Question: I am currently working on a project that deals with language learning (ie; German, Chinese, etc...) there is one function in particular that we are having issues with - in short, we are trying to display "ghost" text (very faint grey) and allow the user to type over this text.
The project will have several thousand different sentences to type, so generating some sort of dynamic 'edit in place' is ideal.
I assume this will be best done via Javascript of some sort?
We currently have implemented a system that uses typical HTML forms, overlaid ontop of the text the user should then repeat-type. Forms being manually positioned via CSS and crude. I've attached a picture below to give an idea of what we currently have (3 manually coded and placed HTML forms laid over static text).

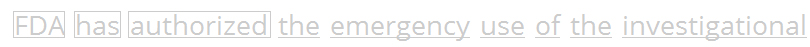
Answer: Make yourself a jQuery plugin. <URL>
'''
$.fn.typeOverText = function() {
var $ = jQuery,
$this = $(this);
$this.addClass('type-over');
$this.append('<input type="text" class="type-over-input">');
return $this;
}
'''
Some HTML:
'''
<span class="text">Type over me</span>
'''
Invoke the plugin:
'''
$('.text').typeOverText();
'''
And some CSS:
'''
.type-over {
position: relative;
color: #ccc;
display: inline-block;
padding: 5px;
}
.type-over-input {
position: absolute;
left: 0;
top: 0;
width: 100%;
height: 100%;
background-color: transparent;
font-family: inherit;
font-size: inherit;
border: none;
margin: 0;
padding: 0;
padding-left: inherit;
padding-right: inherit;
}
.type-over-input:focus {
outline: 1px solid #ccc;
}
'''
# Addendum
Inspired by brbcoding, here's another CSS-only idea. <URL>
'''
<span data-shadow-text="Type over me">
<input>
</span>
<style>
[data-shadow-text] {
font-family: sans-serif;
font-size: 24px;
position: relative;
padding: 5px;
display: inline-block;
}
[data-shadow-text]:before {
content: attr(data-shadow-text);
position: relative;
color: #ccc;
display: inline-block;
}
[data-shadow-text] input {
position: absolute;
left: 0;
top: 0;
background-color: transparent;
font-family: inherit;
font-size: inherit;
border: none;
margin: 0;
padding: inherit;
padding-left: inherit;
padding-right: inherit;
width: 100%;
}
[data-shadow-text] input:focus {
outline: 1px solid #ccc;
}
</style>
'''